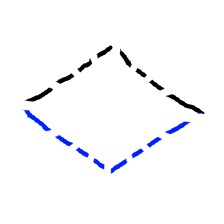
Shape: rhombus